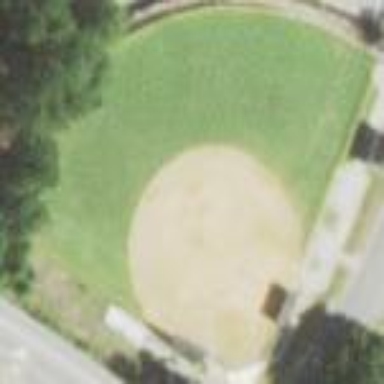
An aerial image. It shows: Baseball pitch for leisure and sports activities.